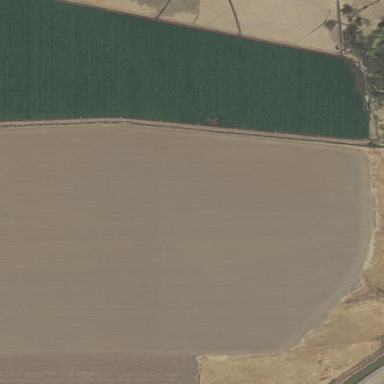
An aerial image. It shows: Unique farmland with distinct characteristics.